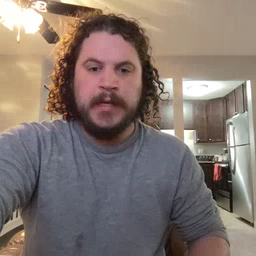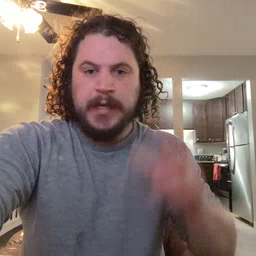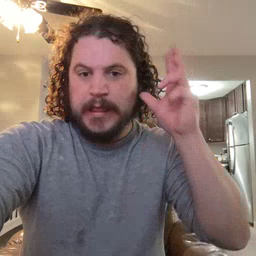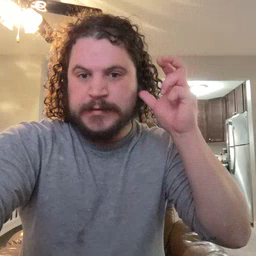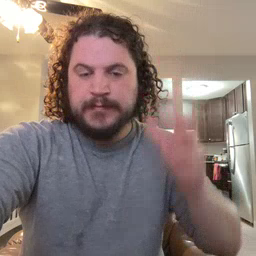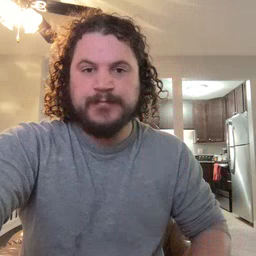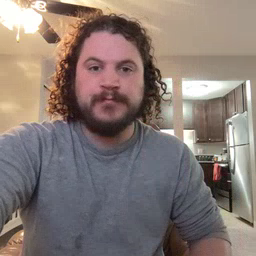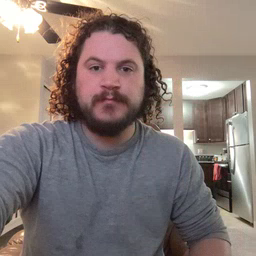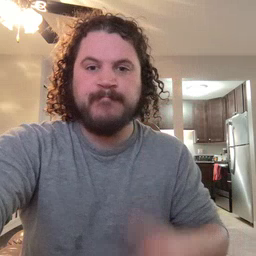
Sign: listen